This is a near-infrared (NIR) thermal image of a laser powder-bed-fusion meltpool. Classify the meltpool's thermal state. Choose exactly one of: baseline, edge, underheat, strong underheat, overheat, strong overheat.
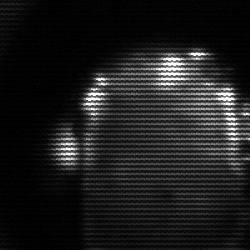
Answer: baseline